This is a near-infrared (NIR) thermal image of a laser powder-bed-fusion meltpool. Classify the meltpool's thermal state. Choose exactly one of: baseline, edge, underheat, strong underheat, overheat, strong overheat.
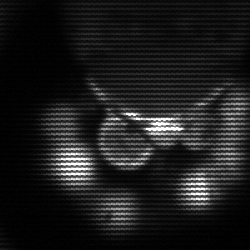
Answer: baseline